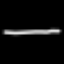
Label: line